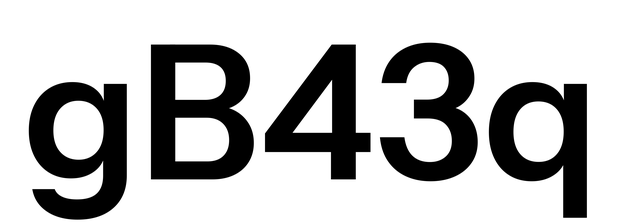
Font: InstrumentSans_SemiBold